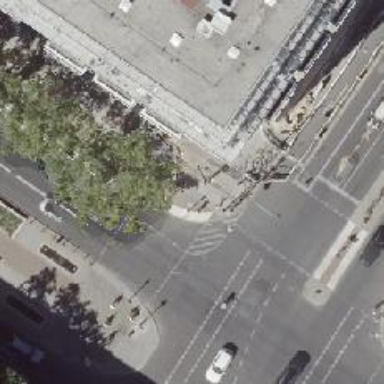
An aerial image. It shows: Sidewalk along the footway.